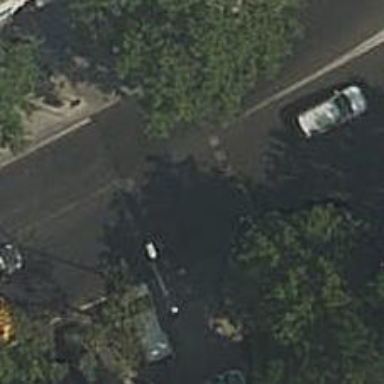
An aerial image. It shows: Zebra crossing with traffic signals.